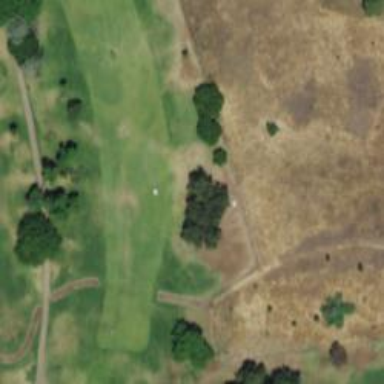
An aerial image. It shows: Golf hole.